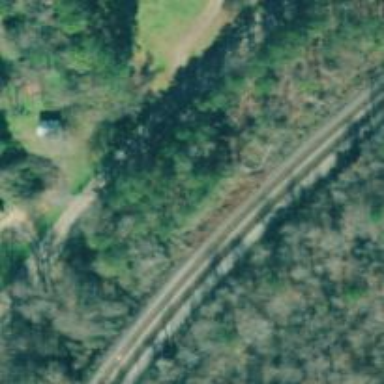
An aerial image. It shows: Railway track.